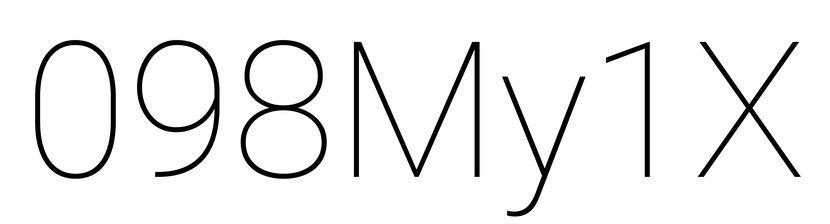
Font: Roboto_Thin